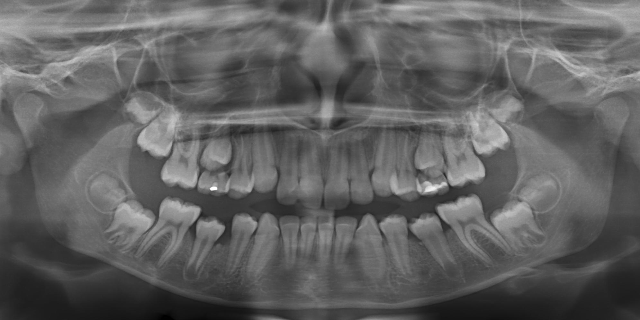
adult